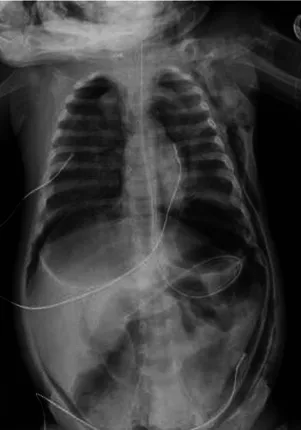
(A, B) Chest and abdominal antero-posterior radiograph. . Free air (subcutaneous emphysema) located at the infra-thoracic part of the chest radiograph.
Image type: radiology (x_ray)